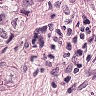
Metastatic tissue present: yes